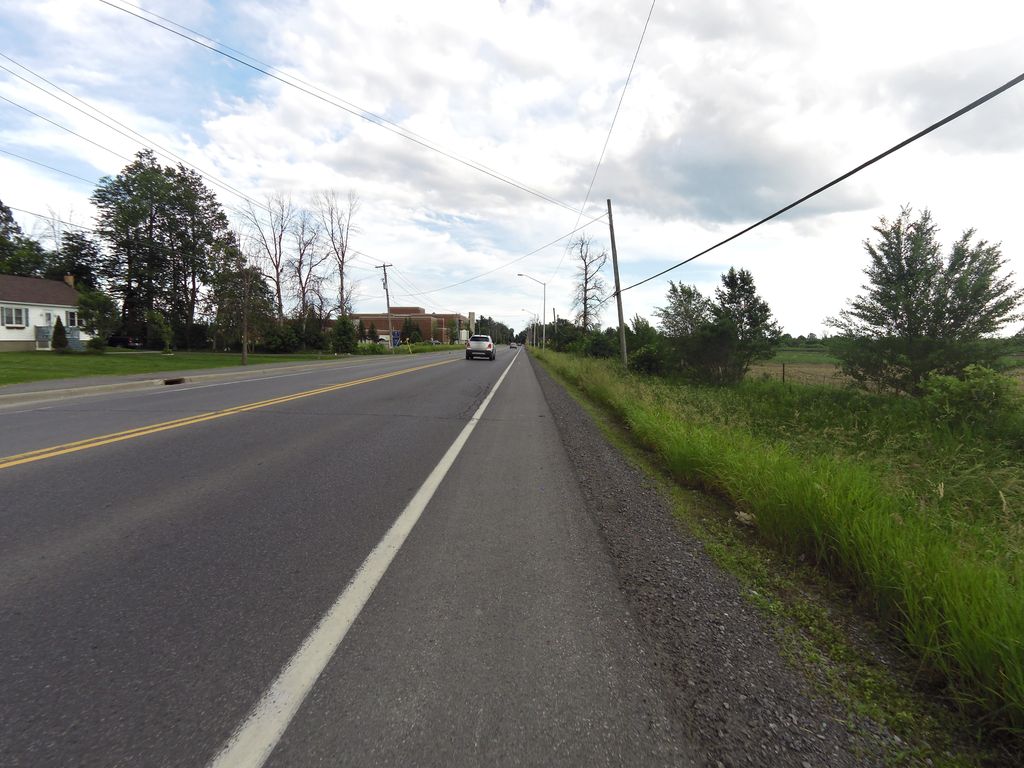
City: ottawa-gatineau